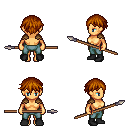
a pixel art fantasy rpg character, female body template, human, tanned skin, leather shoulder armor, teal pants, brunette short bangs hairstyle, black shoes, spear, four views (front, back, left, right), 2x2 character sprite sheet, small pixel art, hard edges, no anti-aliasing